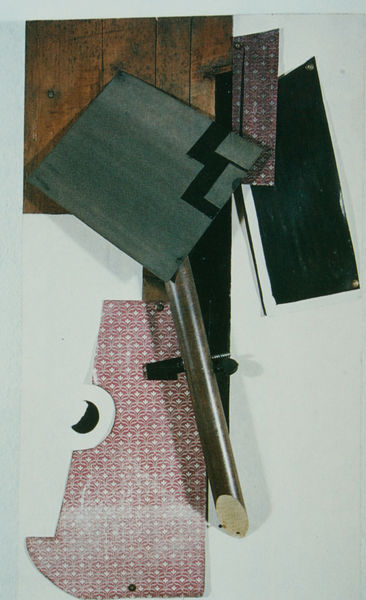
Titel: Bemaltes Relief
Künstler: Wladimir Tatlin
Standort: London
Institution: Annely Juda Fine Arts
Schlagwörter: weiß, grün, holz, schwarz, rosa, rund, stab, tapete, assemblage, collage, rechtecke, zettel, eckig, rechteck, stift, quadrate, maserung, stahl, objekt